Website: apple
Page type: account-selection
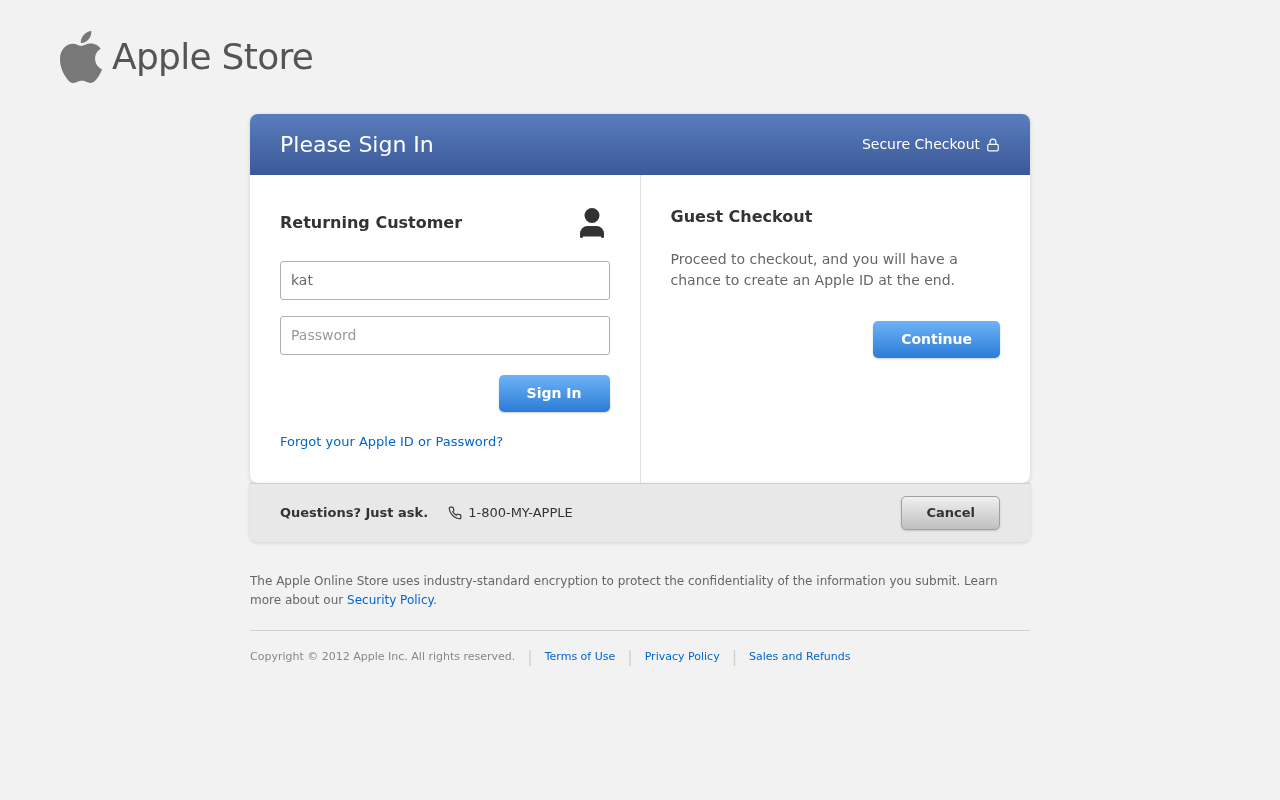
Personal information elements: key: PII_LOGIN_USERNAME
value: kathryn.berg